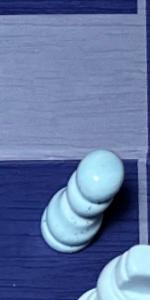
Label: Pawn_White